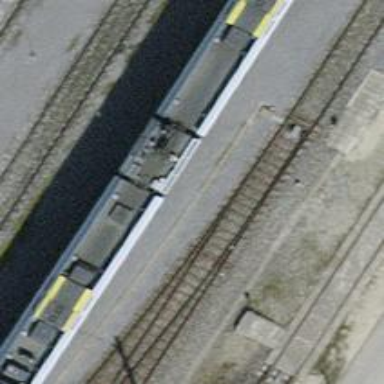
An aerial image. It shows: Railway switch.